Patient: sex M, age 53
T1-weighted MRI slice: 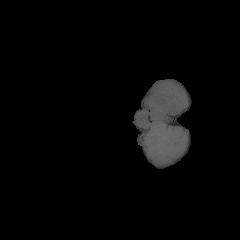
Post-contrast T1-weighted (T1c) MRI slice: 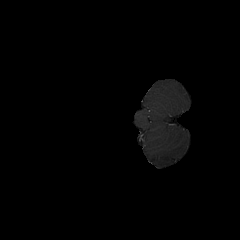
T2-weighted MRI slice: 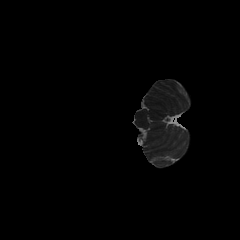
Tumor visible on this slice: no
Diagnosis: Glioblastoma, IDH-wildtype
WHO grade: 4